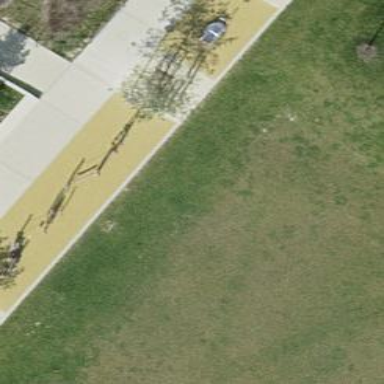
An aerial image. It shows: Tartan surfaced playground with various play structures.